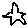
Label: star